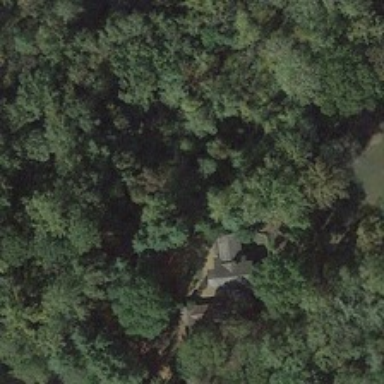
Many green trees are around a building .